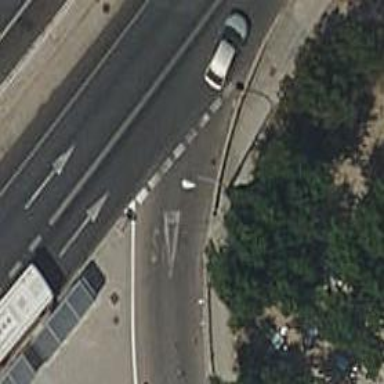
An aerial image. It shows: Road with "give way" sign.